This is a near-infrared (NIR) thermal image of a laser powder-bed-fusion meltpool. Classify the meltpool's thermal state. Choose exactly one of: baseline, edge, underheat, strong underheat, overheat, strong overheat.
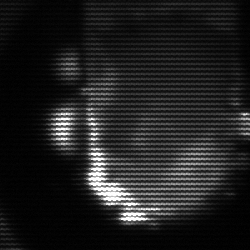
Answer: baseline